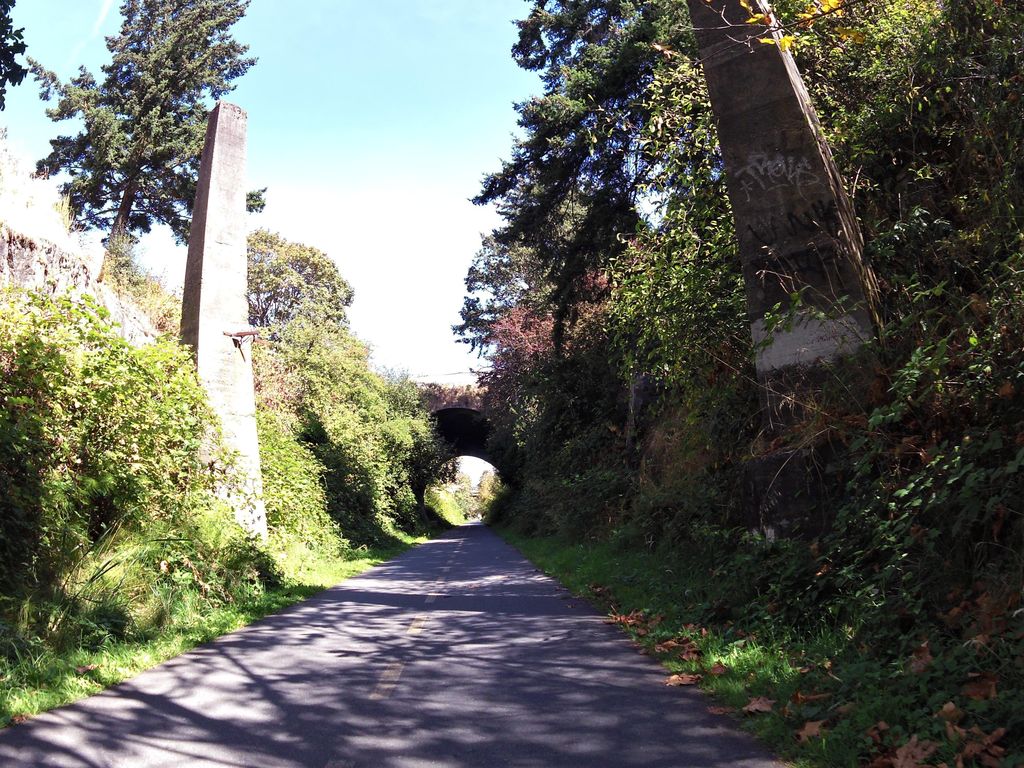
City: victoria